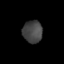
Tissue: skin
Cell type: Epithelial cells
Senescence score: 0.2774
Nuclear area (px): 428
Mean DAPI intensity: 68.554